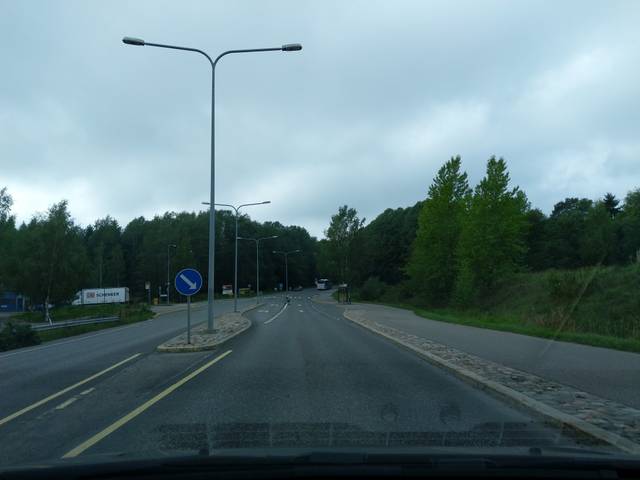
Region: Finland
Coordinates: 60.245, 25.041